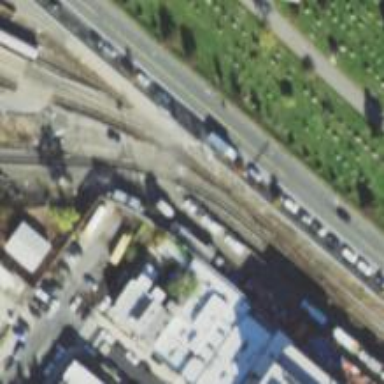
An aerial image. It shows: Yard meant for service. The rail tracks are electrified at the top.